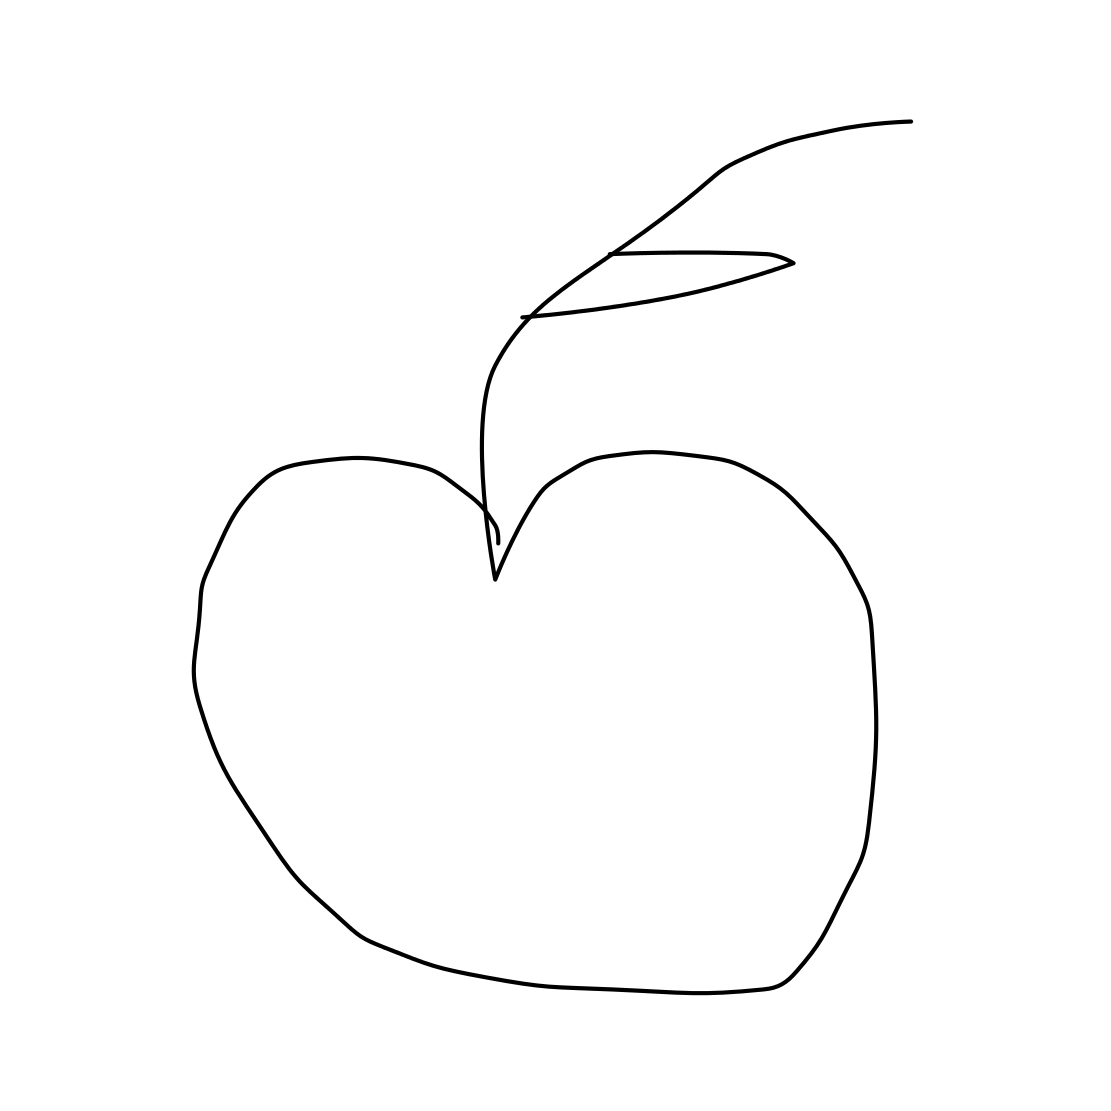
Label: apple